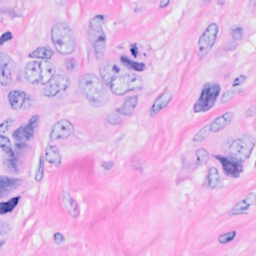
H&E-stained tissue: Breast